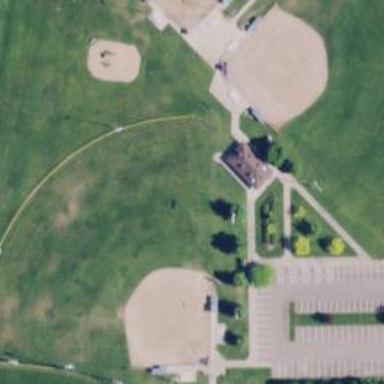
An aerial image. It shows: Baseball pitch for leisure land activities.